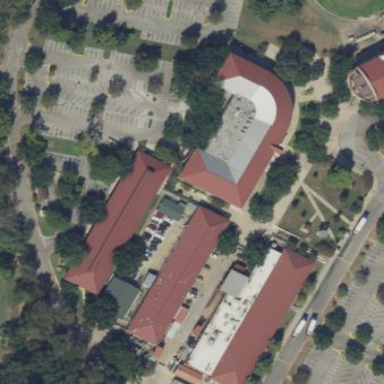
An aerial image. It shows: College building.